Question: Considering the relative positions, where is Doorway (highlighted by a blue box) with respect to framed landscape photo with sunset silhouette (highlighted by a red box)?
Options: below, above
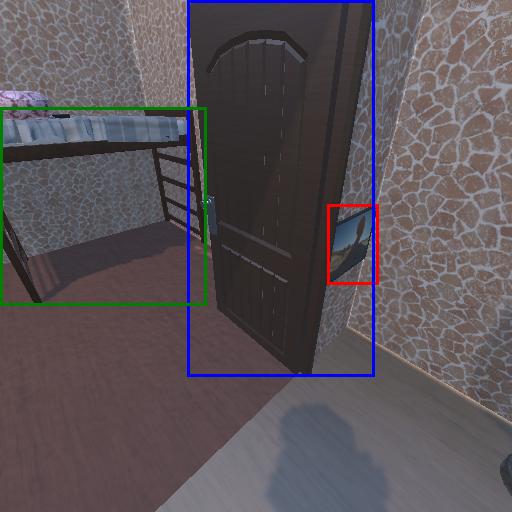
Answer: below